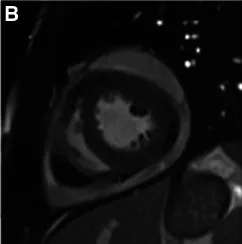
Cine steady-state free precession four- and two-chamber view images show circumferential pericardial effusion.
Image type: radiology (mri)